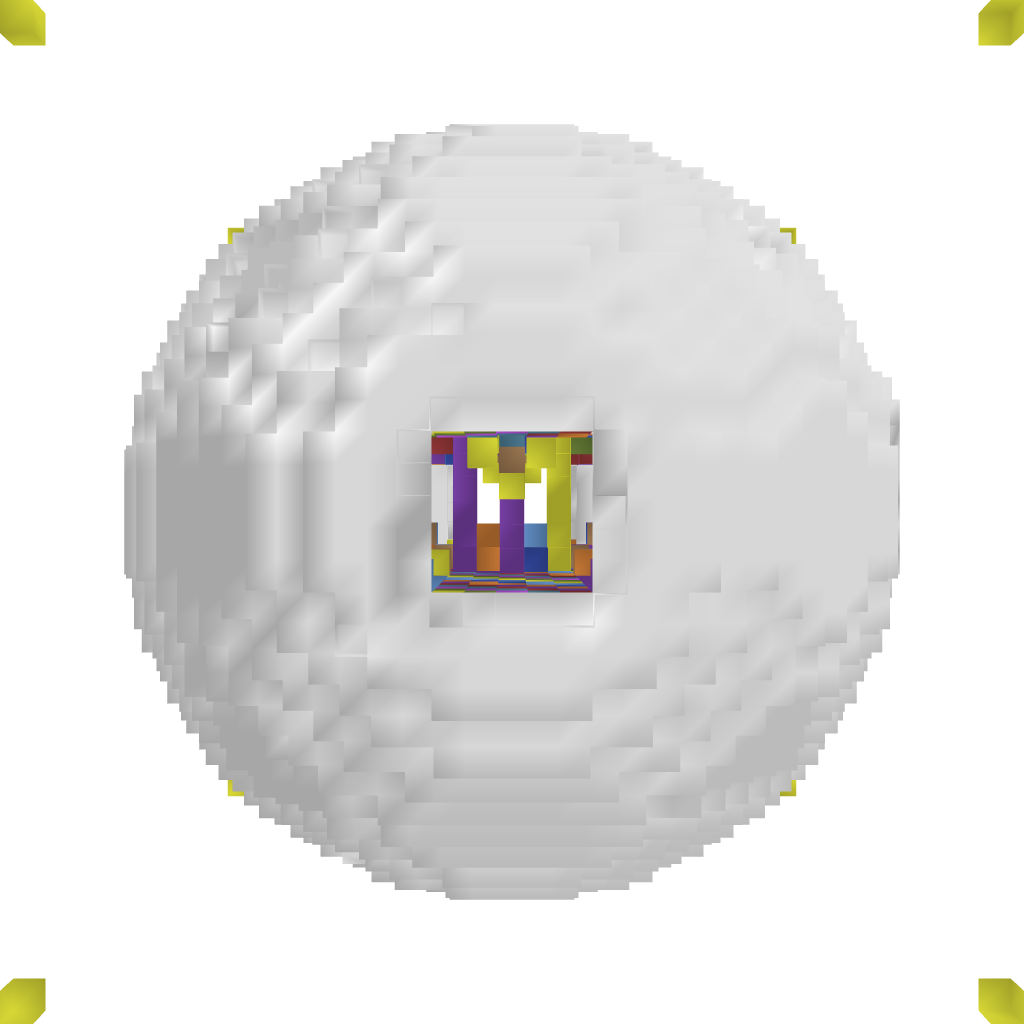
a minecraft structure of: PVP Play Arena good quality